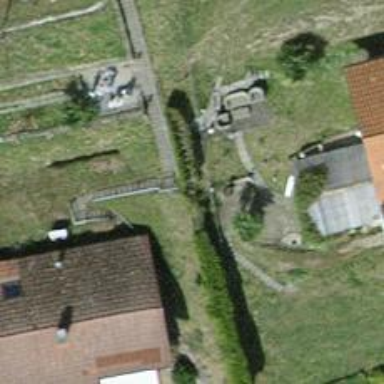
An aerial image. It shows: Hedge barrier.